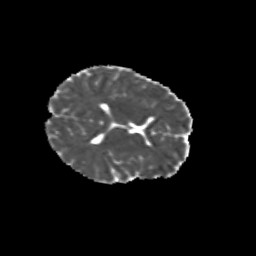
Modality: MD
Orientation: axial
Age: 9
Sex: female
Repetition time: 9.512 s
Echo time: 0.089 s